Question: I have four machines:
- - - - - - - -
Note:
- -
Machine A:
- - - - - -
Machine B:
- - - - - -
Machine C:
- - - - - - -
Machine D:
- - - - - - -

I can't connect to Machine A's SQL Server. A and B have the same configurations, they have no network problems, but why A is not working? How to troubleshoot this? Please I've read enough articles from Microsoft. Anybody encountered the same problem before? Is there any chance that a pc can be pinged but has a problem in physical network?
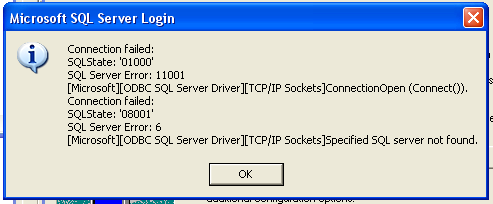
Answer: Are you sure A's SQL service is listening on 1433? Also, are there any firewalls preventing A from connecting on its SQL port?